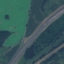
Label: Highway